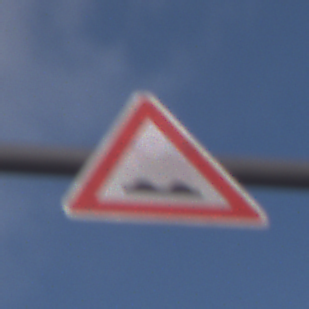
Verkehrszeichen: UnebeneFahrbahn
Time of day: MorningAfternoon
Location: Outdoor (Nature)
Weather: PartlyCloudy
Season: NotSpecified
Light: Natural